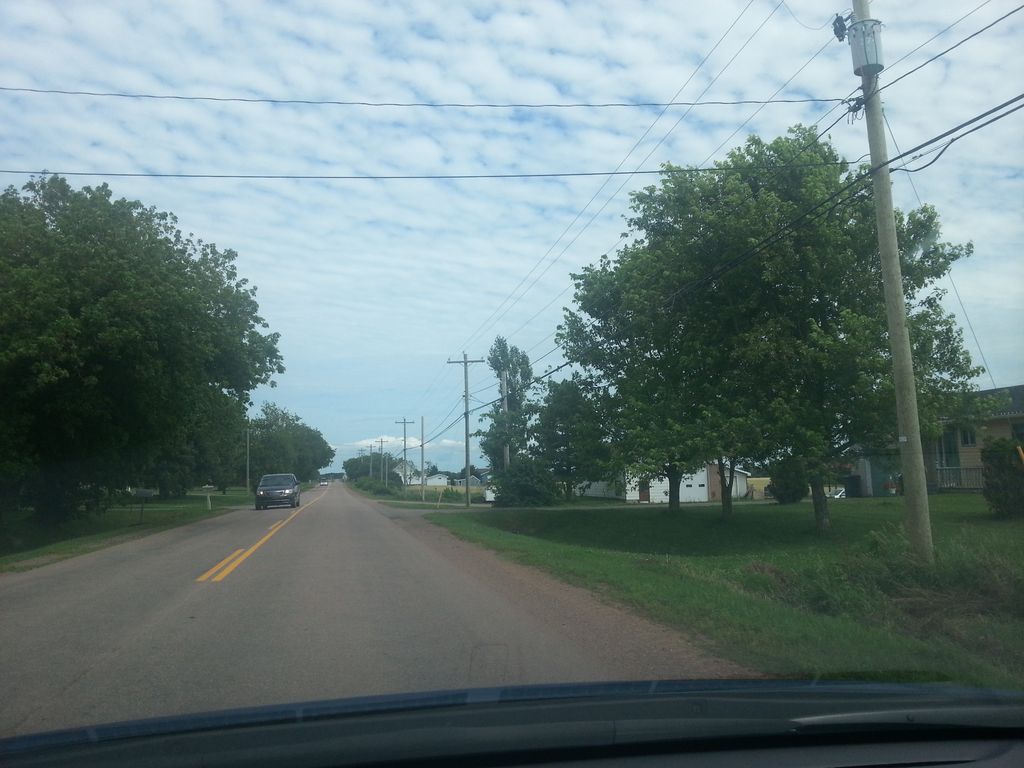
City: charlottetown